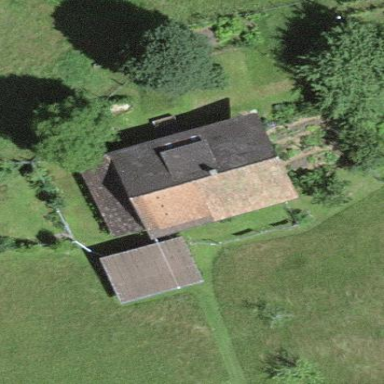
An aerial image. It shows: Farm building.